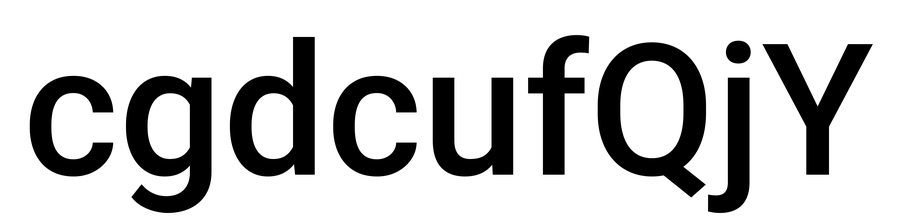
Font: Roboto_Medium